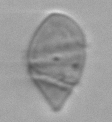
Label: Gyrodinium